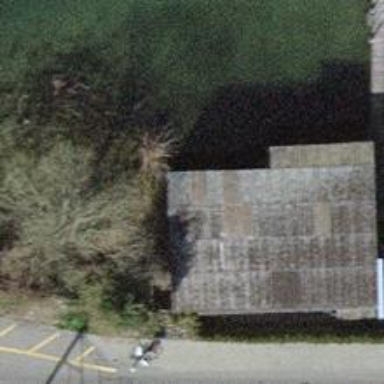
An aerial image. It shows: Shed.